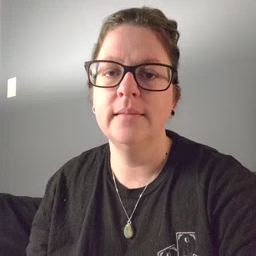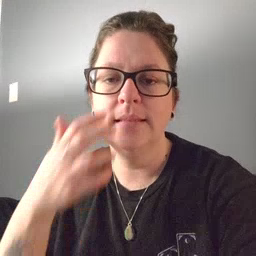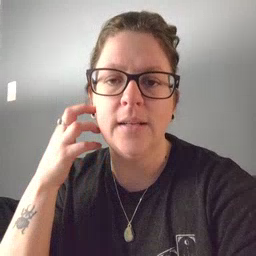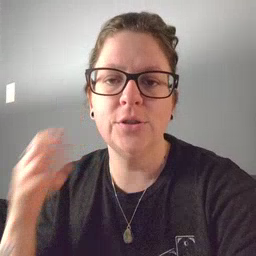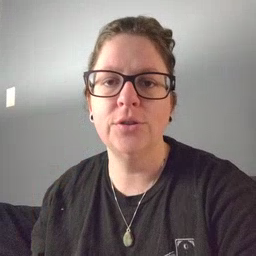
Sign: tiger